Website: slack
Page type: stored-credit-cards
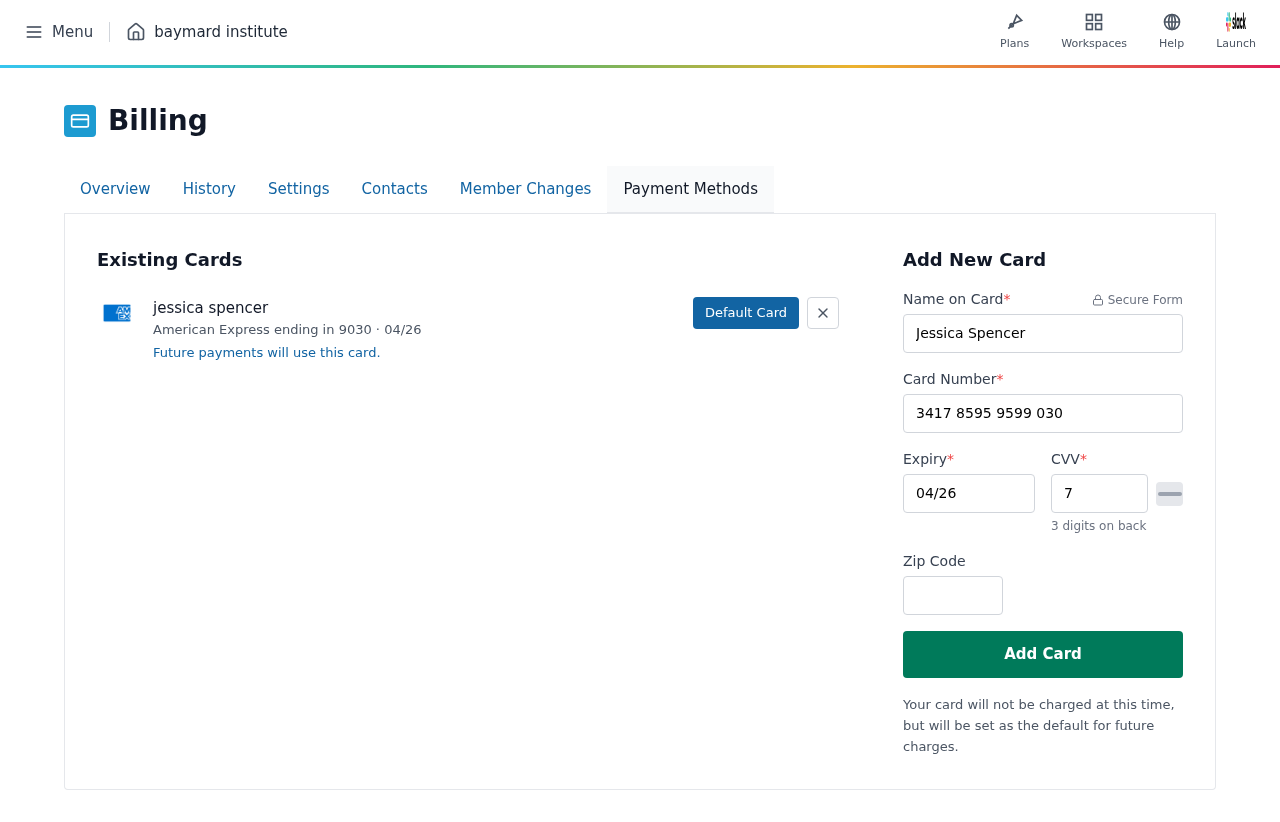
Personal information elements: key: PII_CARD_CVV
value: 7071
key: PII_CARD_EXPIRY
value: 04/26
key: PII_CARD_EXPIRY_MONTH
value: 04
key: PII_CARD_EXPIRY_YEAR
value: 26
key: PII_CARD_LAST4
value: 9030
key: PII_CARD_NUMBER
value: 3417 8595 9599 030
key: PII_CARD_TYPE
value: American Express
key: PII_FULLNAME
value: jessica spencer
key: PII_FULLNAME
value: Jessica Spencer
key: PII_POSTCODE
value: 60978